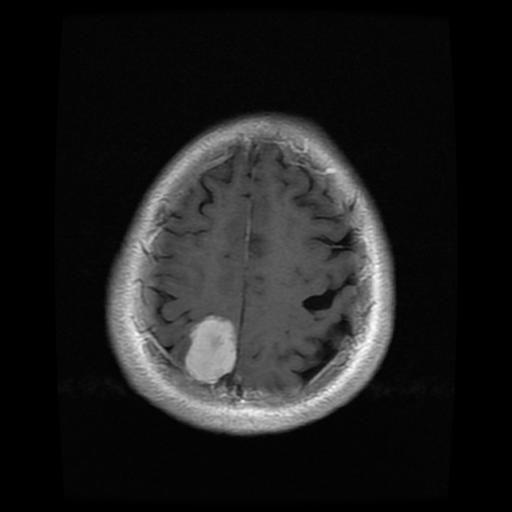
Label: meningioma